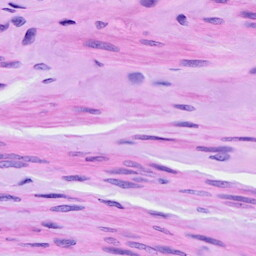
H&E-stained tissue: Ovarian